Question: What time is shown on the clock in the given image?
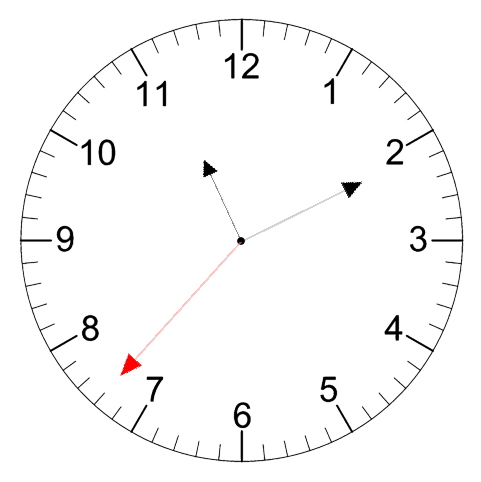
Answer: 11:10:37